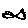
Label: fish